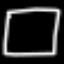
Label: square